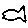
Label: fish